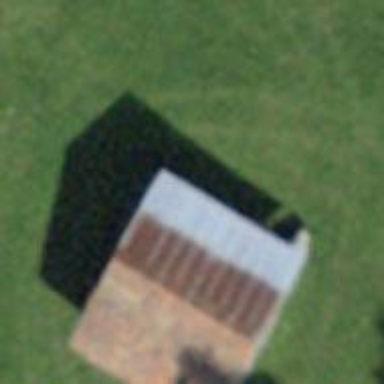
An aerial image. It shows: Barn.